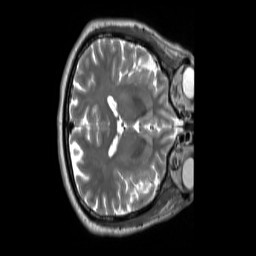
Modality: T2w
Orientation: axial
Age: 62
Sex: male
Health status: ill
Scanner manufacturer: siemens
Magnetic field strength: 3 T
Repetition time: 2.8 s
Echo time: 0.326 s